Question: So i was building a web api in vs 2022 RC with the ASP.net Core Web Empty template with net 6.
and i noticed that in the program.cs it doesn't show Using system.io etc... It seems to compile and run so im interested in why it is doing this. is this a setting? is this new to the IDE? I cant find it on google maybe i don't know what to search for. Any ideas how to re enable the generating of Using in code it or what is causing it?
'''
var builder = WebApplication.CreateBuilder(args);
var app = builder.Build();
if (app.Environment.IsDevelopment())
{
app.UseDeveloperExceptionPage();
}
app.MapGet("/", () => "Hello World!");
app.Run();
'''

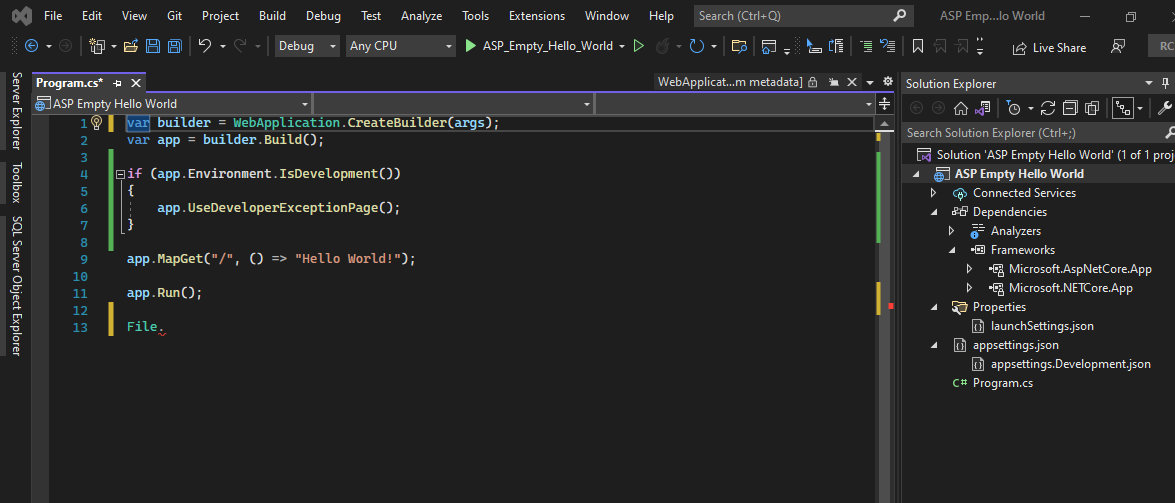
Answer: See <URL>:
> .NET 6 introduces implicit namespace support for C# projects. To reduce the amount of 'using' directives boilerplate in .NET C# project templates, namespaces are implicitly included by utilizing the 'global using' feature introduced in C# 10.[...]The default namespaces are included by adding 'global using' directives to a generated file in the project's obj directory. The default namespaces are as follows:
| SDK | Default namespaces |
| --- | ------------------ |
| Microsoft .NET Sdk | System, System.Collections.Generic, System.IO, System.Linq, System.Net.Http, System.Threading, System.Threading.Tasks |
Emphasis mine.